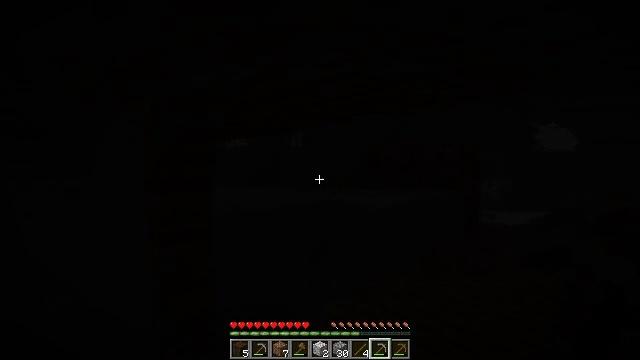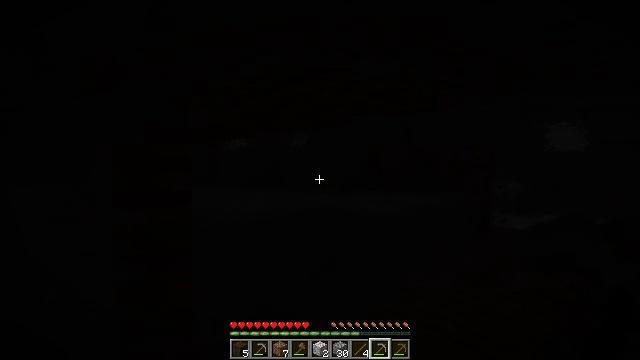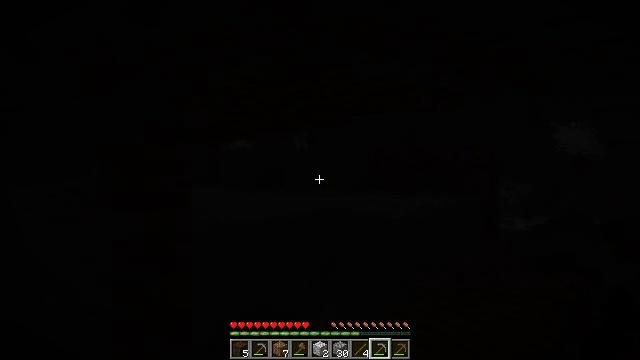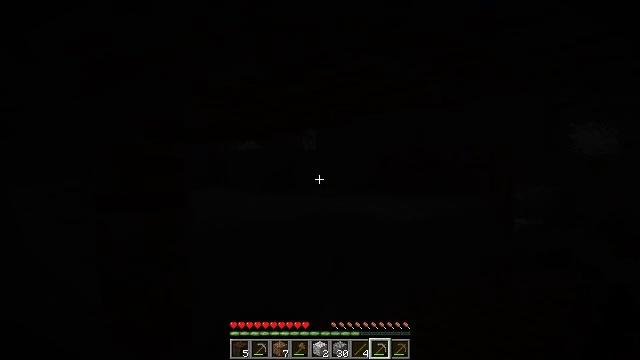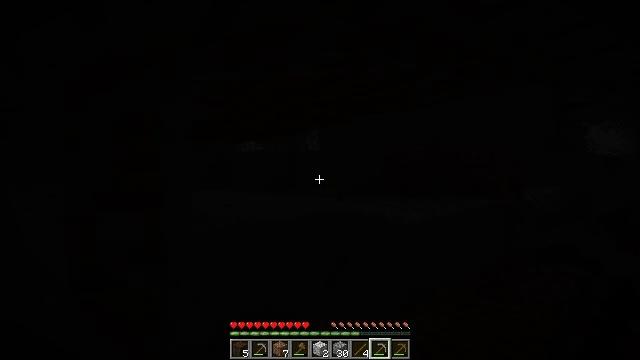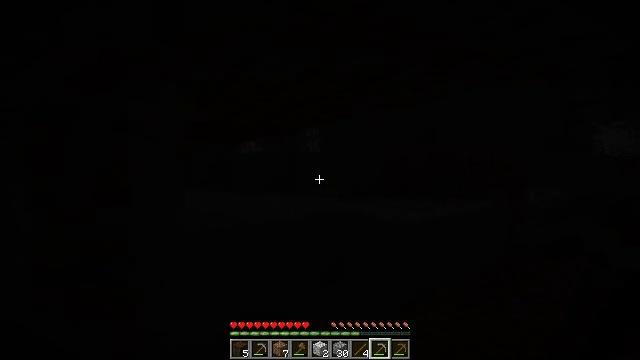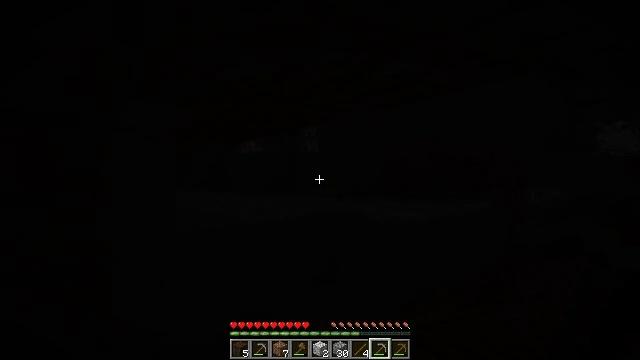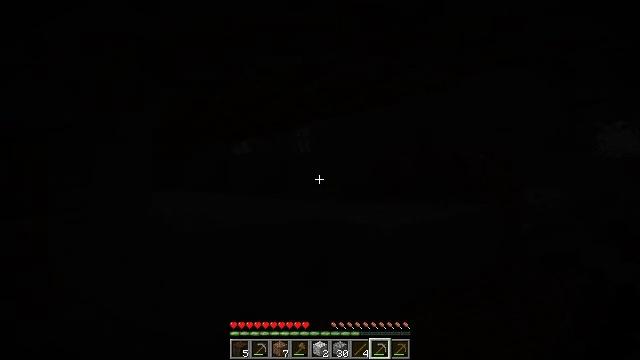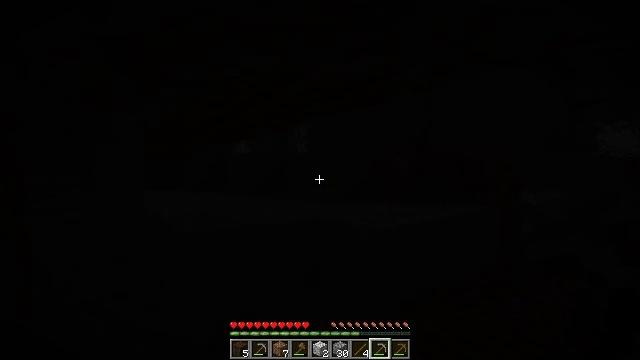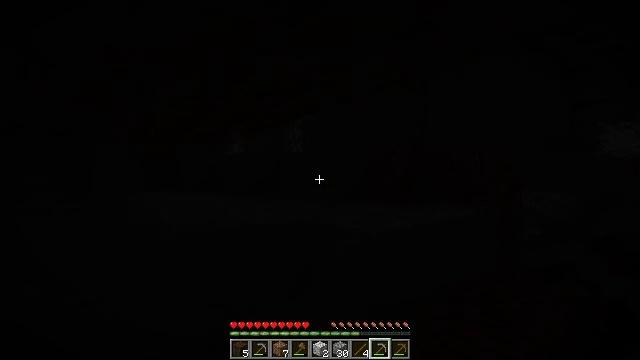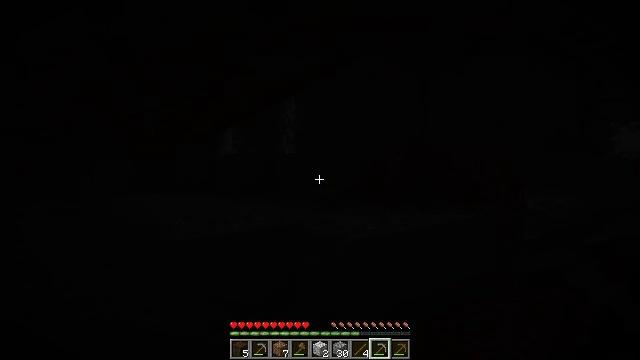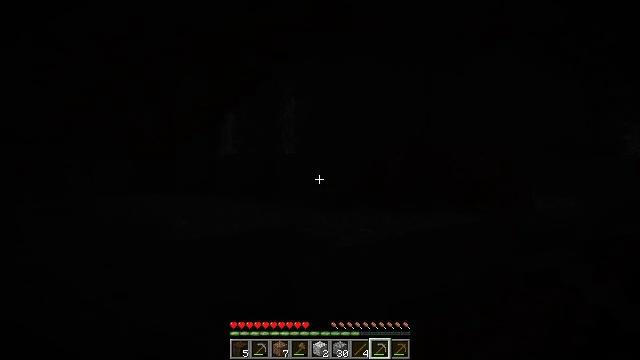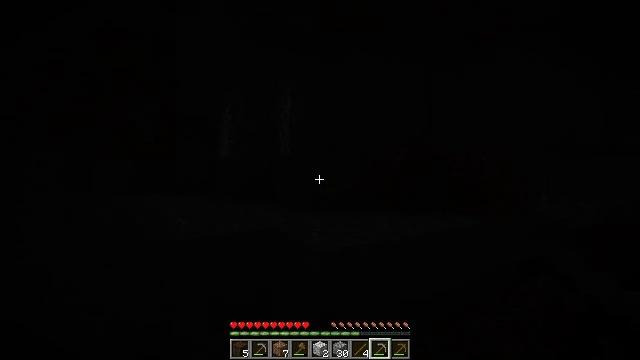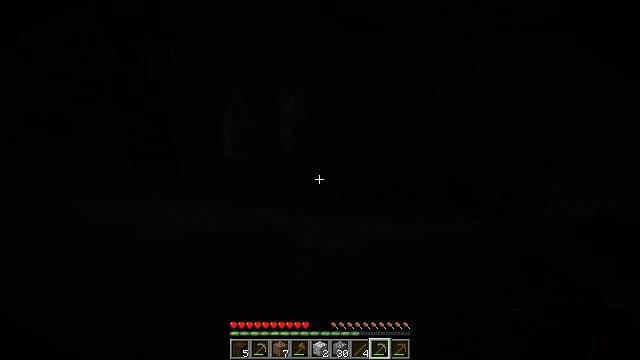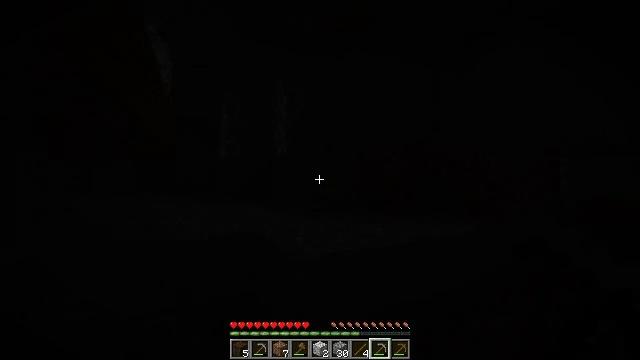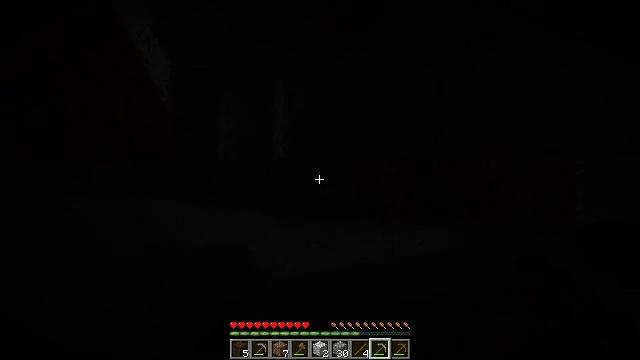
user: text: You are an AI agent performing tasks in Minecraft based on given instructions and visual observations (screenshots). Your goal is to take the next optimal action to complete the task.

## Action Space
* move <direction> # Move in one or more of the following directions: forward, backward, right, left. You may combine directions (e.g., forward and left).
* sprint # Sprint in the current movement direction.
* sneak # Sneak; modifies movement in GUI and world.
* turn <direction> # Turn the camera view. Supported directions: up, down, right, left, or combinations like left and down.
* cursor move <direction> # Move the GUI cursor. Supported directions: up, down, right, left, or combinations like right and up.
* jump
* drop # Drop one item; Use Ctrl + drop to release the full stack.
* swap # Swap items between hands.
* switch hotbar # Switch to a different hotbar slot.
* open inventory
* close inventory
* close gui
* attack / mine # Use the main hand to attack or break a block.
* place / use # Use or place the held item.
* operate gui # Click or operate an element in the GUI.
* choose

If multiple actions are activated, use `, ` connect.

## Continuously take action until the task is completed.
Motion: motion action
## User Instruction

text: Mine planks.
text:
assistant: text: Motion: move forward
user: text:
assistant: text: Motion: no_op
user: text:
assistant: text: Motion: turn left
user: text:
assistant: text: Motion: move right, turn left
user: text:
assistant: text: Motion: move right, turn left
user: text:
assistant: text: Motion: move right
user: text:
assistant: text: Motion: move forward and move right
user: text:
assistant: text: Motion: move forward and move right
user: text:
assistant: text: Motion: move forward and move right
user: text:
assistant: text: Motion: move forward and move right, turn left
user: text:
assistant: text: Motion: move forward and move right, turn left
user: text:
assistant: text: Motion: move forward and move right, turn left
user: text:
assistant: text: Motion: move forward and move right, turn left
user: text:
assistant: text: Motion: move forward and move right, turn left
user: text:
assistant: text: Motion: move forward and move right, turn left
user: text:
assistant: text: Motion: move forward and move right, turn left
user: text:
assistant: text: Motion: move forward and move right, turn left and up
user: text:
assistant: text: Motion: move forward and move right, turn left and up
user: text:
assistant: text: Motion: move forward, turn left
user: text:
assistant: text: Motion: move forward, turn left
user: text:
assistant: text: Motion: move forward, turn left
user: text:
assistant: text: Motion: move forward, jump
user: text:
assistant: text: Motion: move forward, jump
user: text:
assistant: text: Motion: move forward, jump
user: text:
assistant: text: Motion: move forward, jump
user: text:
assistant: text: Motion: move forward and move right, turn left, jump
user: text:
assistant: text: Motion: move forward and move right, turn left
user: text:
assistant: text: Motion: move forward and move right, turn left
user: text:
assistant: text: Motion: move right, turn left
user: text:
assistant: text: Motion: move right, turn left